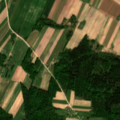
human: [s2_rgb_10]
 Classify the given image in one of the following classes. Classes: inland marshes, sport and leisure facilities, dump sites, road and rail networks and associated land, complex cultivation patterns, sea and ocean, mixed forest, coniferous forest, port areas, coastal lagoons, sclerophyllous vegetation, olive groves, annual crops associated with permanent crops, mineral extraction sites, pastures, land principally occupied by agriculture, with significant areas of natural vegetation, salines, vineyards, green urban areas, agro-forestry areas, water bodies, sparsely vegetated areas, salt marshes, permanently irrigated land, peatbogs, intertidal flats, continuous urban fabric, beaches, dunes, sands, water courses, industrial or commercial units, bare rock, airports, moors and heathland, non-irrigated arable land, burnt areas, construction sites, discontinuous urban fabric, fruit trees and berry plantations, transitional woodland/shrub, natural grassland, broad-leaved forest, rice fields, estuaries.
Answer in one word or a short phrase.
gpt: non-irrigated arable land, complex cultivation patterns, mixed forest